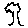
Label: tree